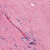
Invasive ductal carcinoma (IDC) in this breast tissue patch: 1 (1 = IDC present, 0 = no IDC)